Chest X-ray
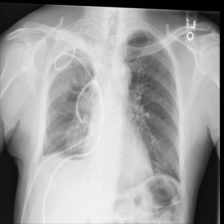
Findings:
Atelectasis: negative
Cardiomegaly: negative
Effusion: negative
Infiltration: negative
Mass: negative
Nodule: negative
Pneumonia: negative
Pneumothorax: negative
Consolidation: negative
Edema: negative
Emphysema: negative
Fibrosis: negative
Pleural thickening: negative
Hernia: negative